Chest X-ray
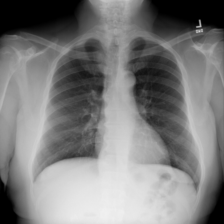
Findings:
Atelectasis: negative
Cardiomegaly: negative
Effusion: negative
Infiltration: negative
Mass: negative
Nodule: negative
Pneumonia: negative
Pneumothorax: negative
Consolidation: negative
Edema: negative
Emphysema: negative
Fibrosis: negative
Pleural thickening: negative
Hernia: negative